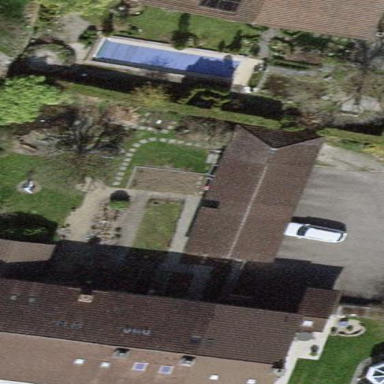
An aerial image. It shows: Group of garages.